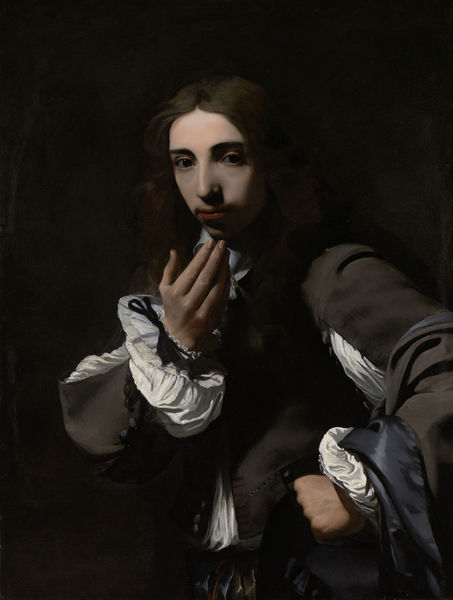
Titel: Portret van Joseph Deutz (1624-1684)
Künstler: Michael Sweerts
Standort: Amsterdam
Institution: Rijksmuseum
Schlagwörter: dunkel, gemälde, hand, mann, schatten, umhang, weiß, braun, frisur, geste, grau, haar, licht, mund, nase, schwarz, stirn, blick, rot, hochformat, schleife, hemd, jacke, jung, augen, falten, gesicht, kragen, ärmel, hände, portrait, porträt, öl, auge, gewand, lange haare, mantel, kind, puffärmel, scheitel, seide, nachdenklich, rüschen, knöpfe, nachdenken, knabe, denken, faust, leinwand, gestik, jüngling, junger mann, leder, wams, prinz, bänder, gruß, auftrag, köni, zweifel, unsicher, langes haar, langhaarig, munde, chiaoscuro